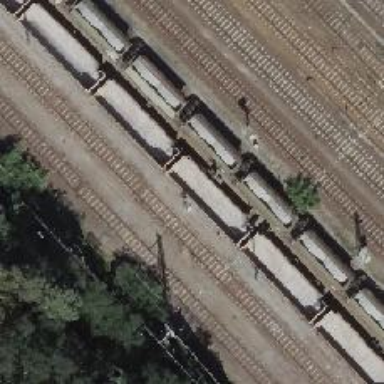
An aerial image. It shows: Railway signal.